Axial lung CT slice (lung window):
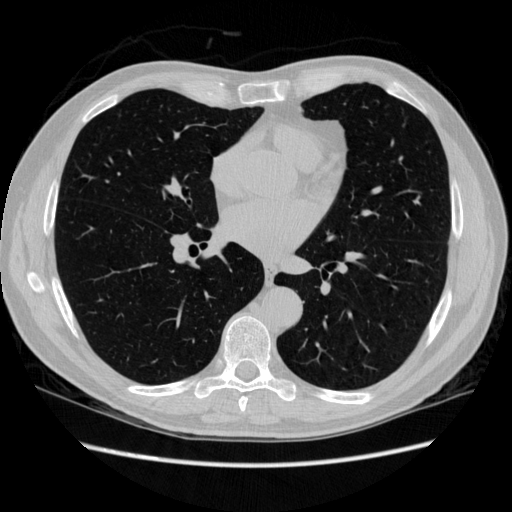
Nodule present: no